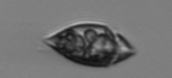
Label: Amphidinium